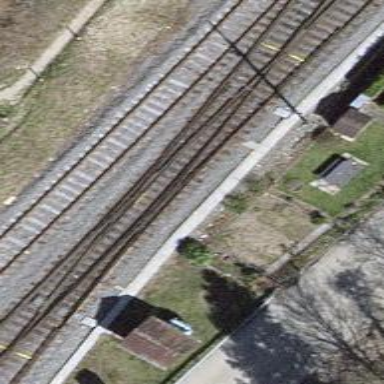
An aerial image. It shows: Railway switch.